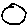
Label: moon